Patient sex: F
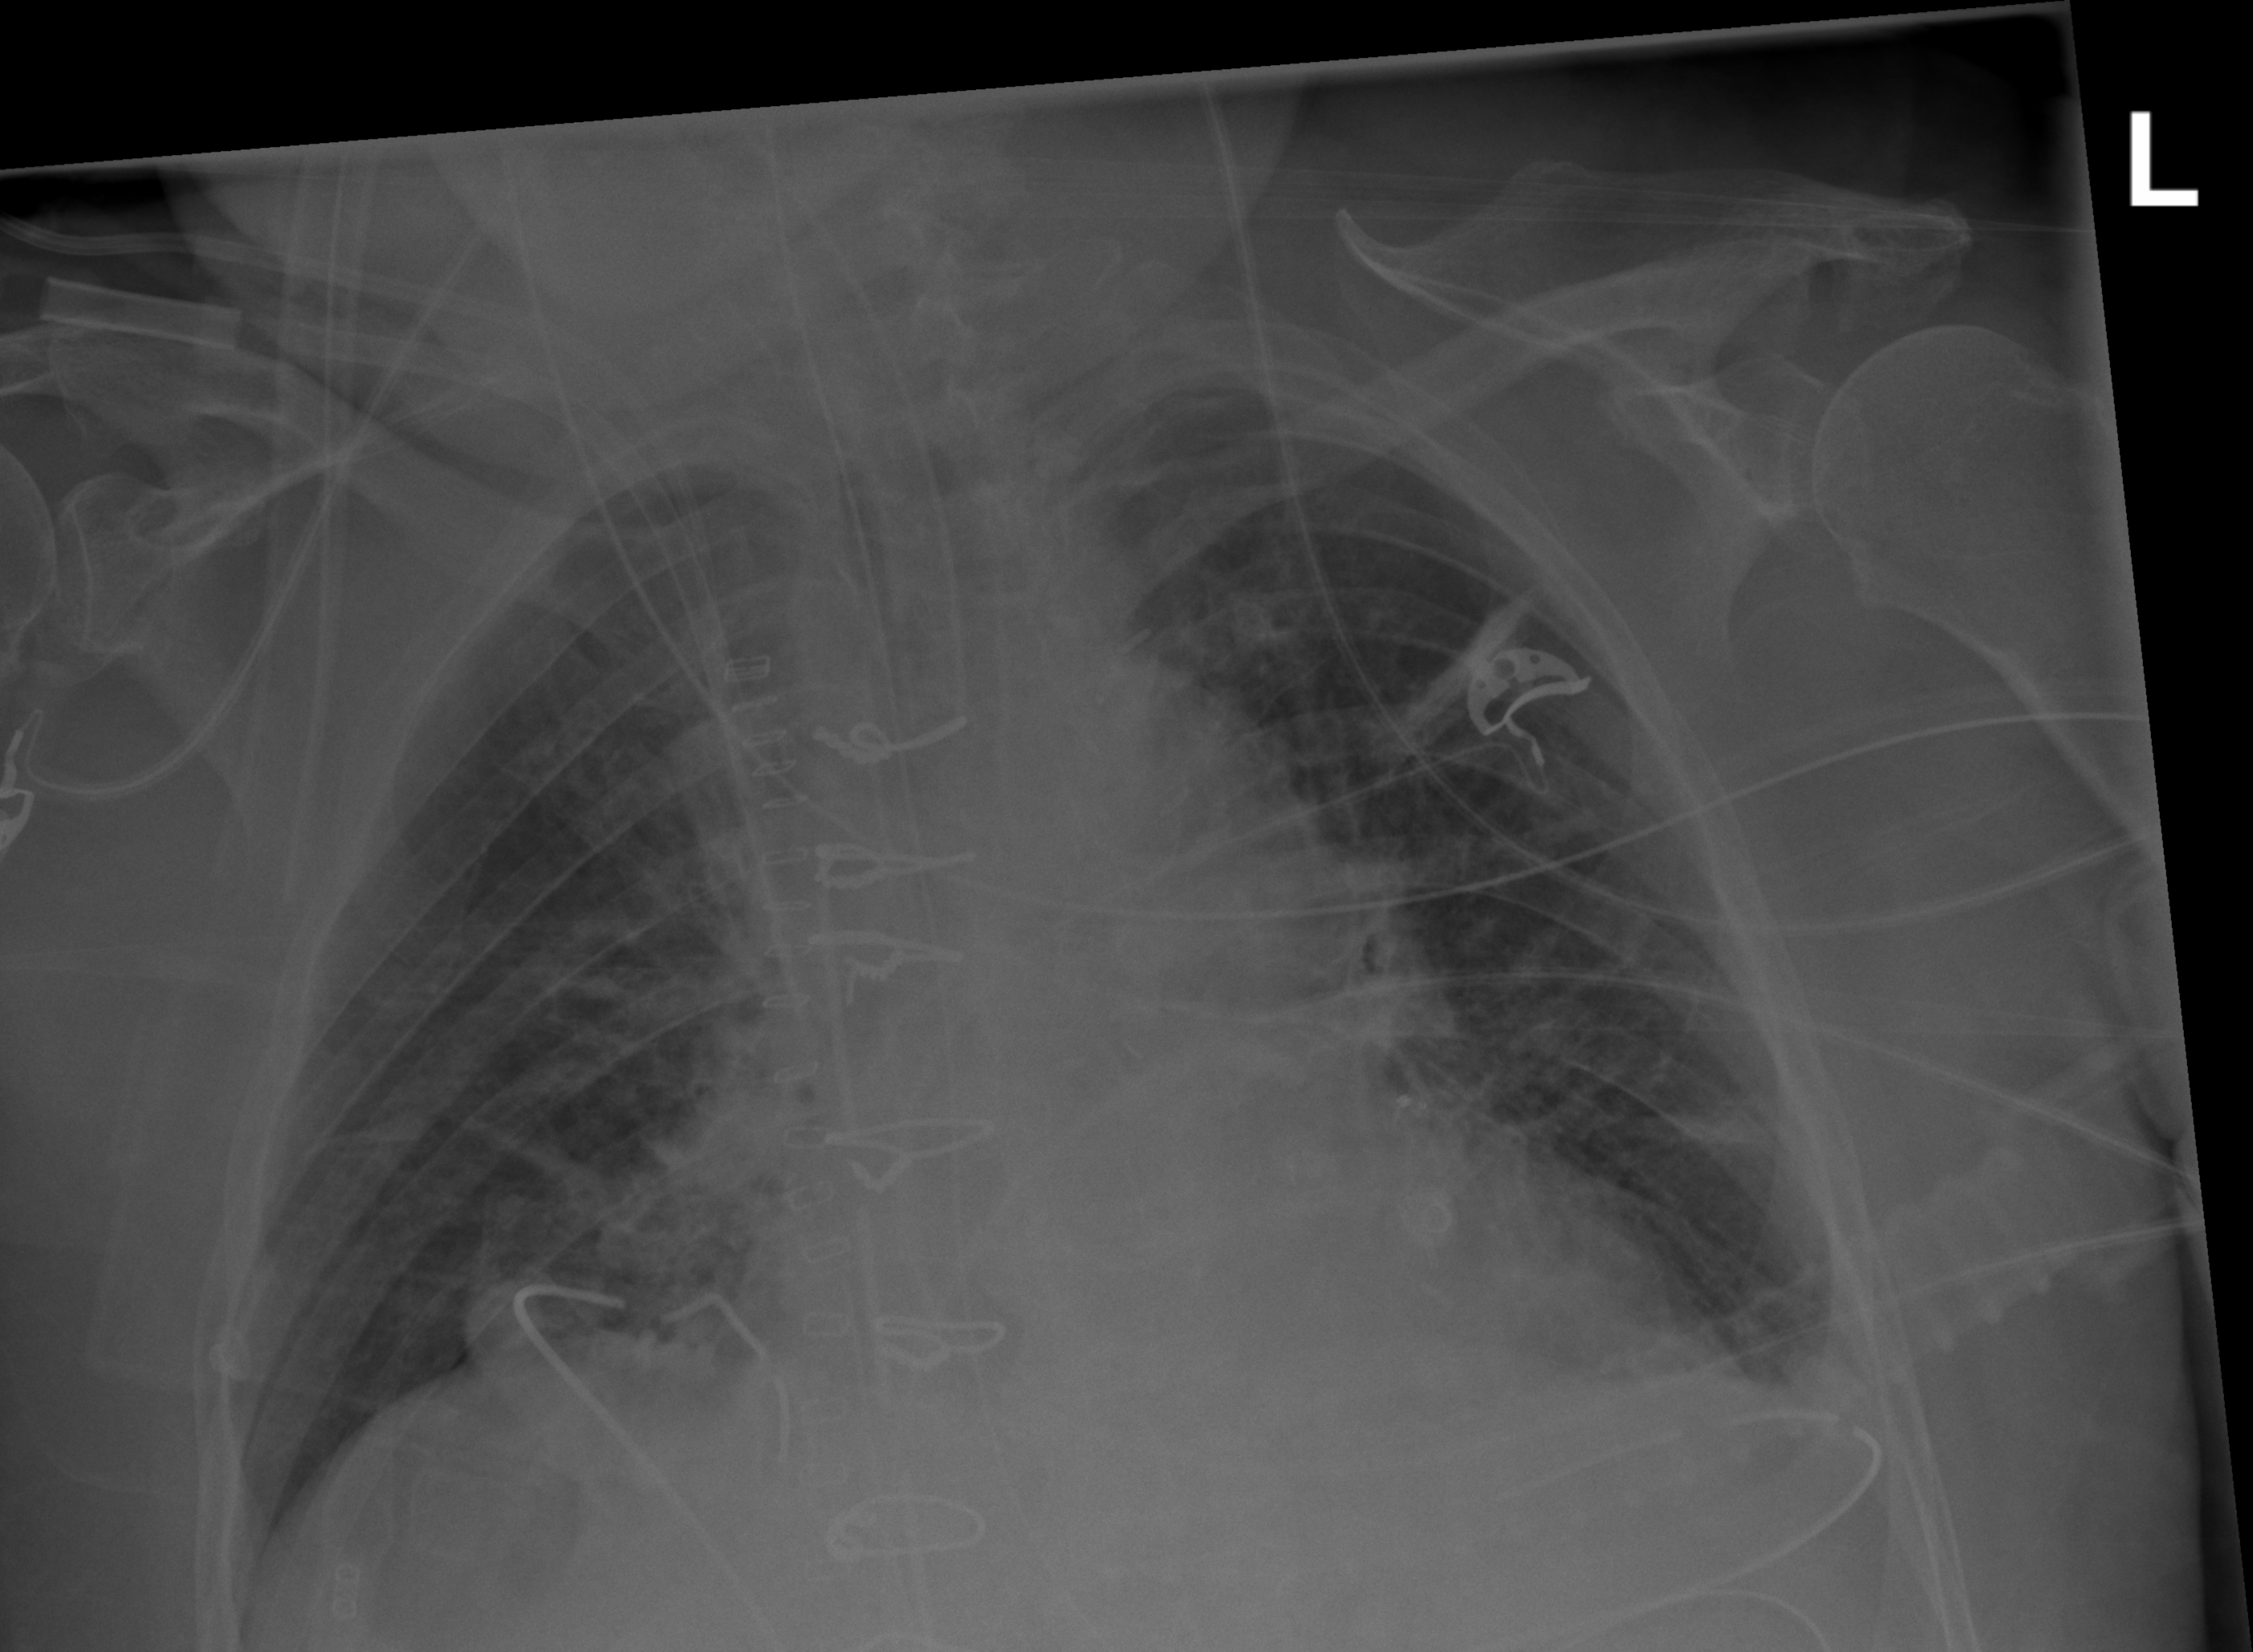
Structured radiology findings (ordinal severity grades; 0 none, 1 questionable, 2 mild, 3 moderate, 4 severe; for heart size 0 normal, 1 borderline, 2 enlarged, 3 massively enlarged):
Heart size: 2
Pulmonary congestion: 0
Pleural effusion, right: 0
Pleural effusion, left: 2
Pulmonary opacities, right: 0
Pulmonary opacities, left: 0
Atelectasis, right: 0
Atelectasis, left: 2